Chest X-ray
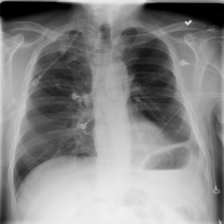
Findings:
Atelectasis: negative
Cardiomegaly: negative
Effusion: negative
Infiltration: negative
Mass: negative
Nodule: negative
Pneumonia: negative
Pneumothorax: negative
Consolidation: negative
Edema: negative
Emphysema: negative
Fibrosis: negative
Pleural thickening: negative
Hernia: negative